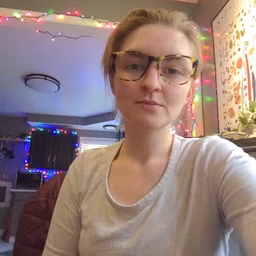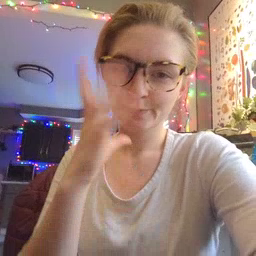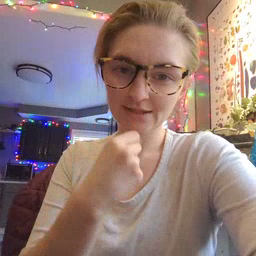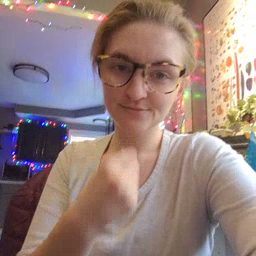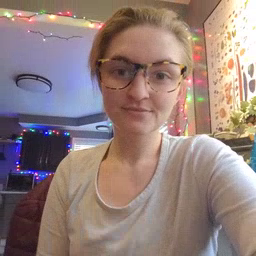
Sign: pretty